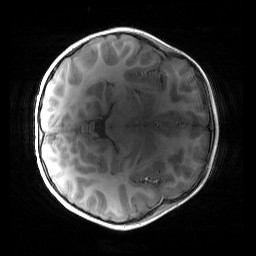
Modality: T1w
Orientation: axial
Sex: male
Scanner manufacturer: siemens
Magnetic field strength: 3 T
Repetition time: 1.9 s
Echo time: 0.00243 s